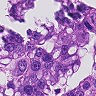
Metastatic tissue present: yes